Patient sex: M
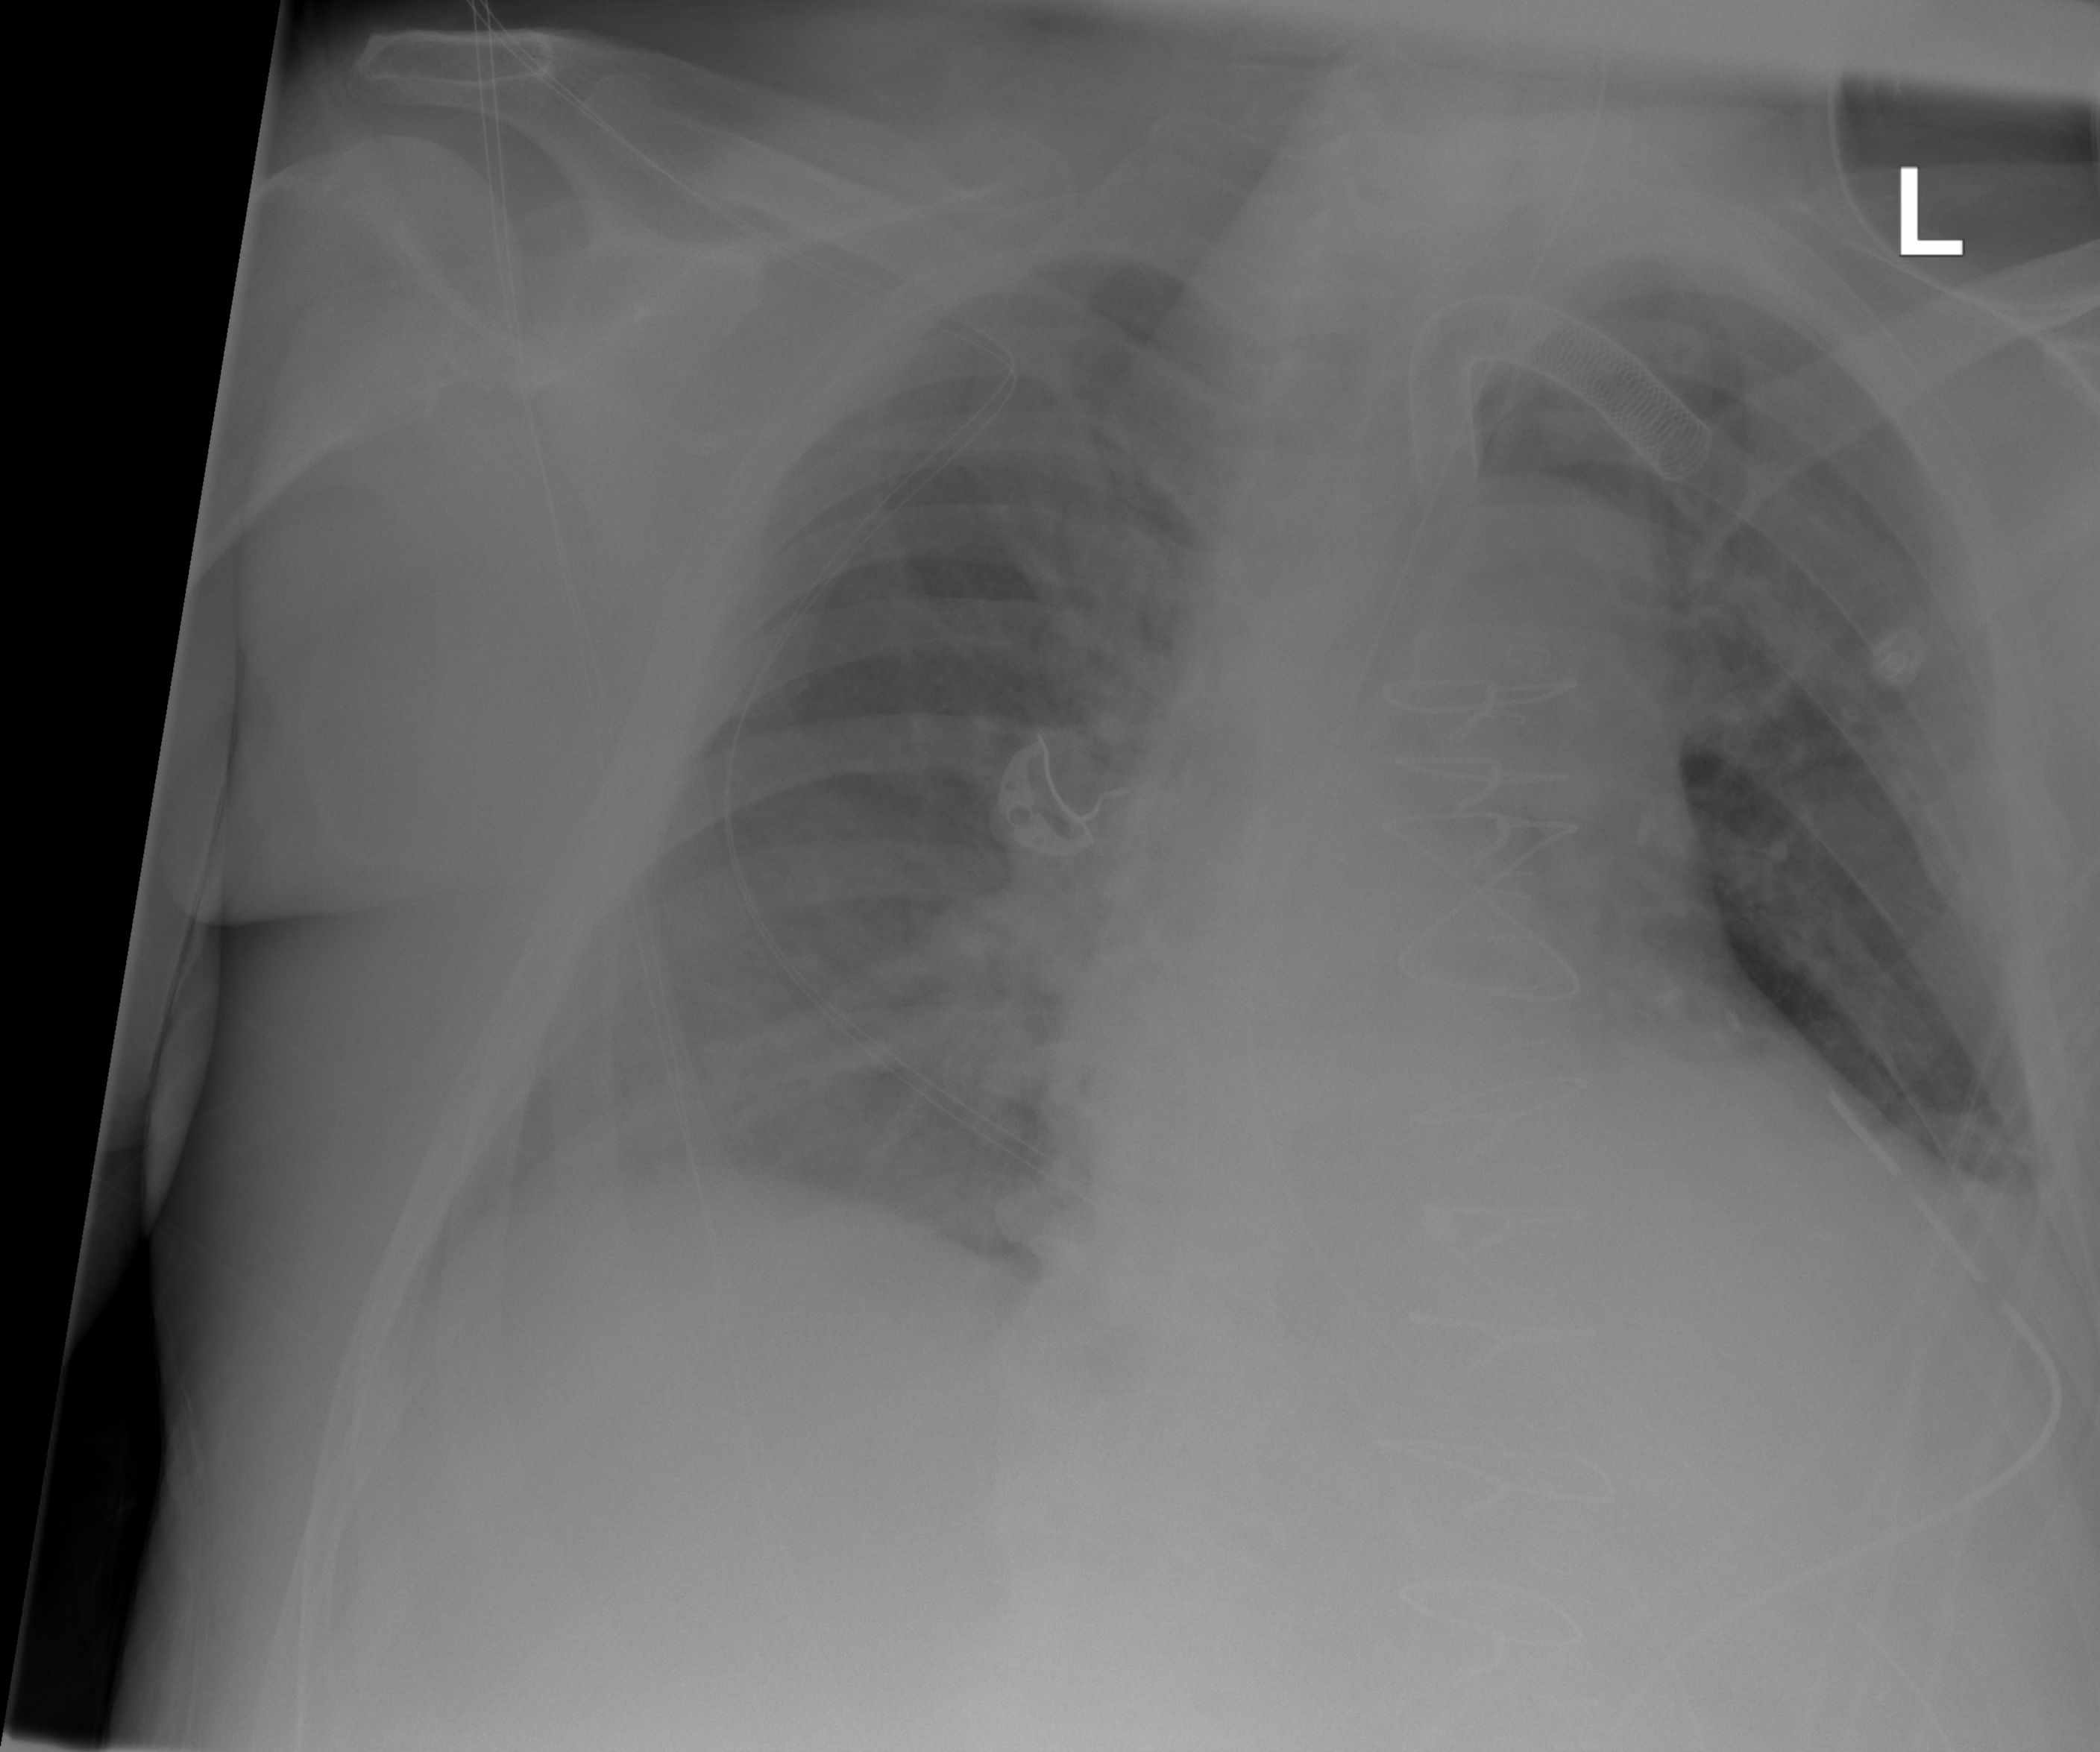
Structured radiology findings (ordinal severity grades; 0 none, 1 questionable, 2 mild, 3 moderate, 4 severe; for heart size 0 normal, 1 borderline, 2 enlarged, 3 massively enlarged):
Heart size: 2
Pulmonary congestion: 2
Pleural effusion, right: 2
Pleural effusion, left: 1
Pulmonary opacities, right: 2
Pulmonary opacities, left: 2
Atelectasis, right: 0
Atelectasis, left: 2